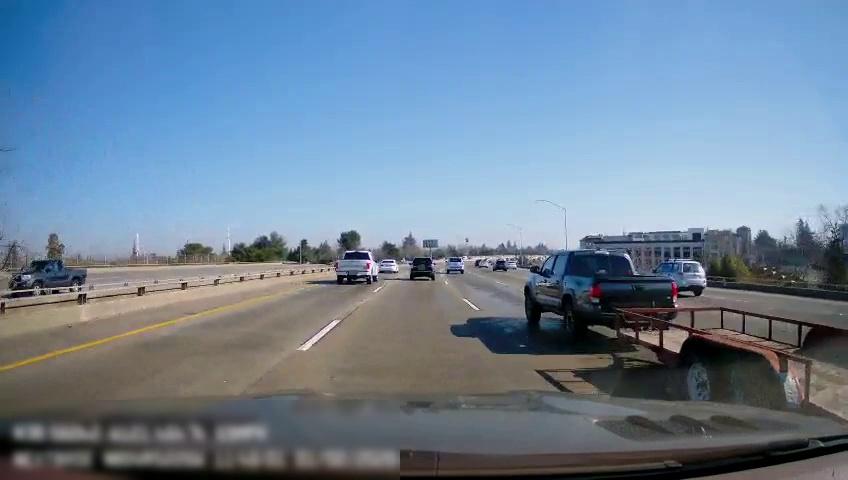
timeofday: Day
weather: Sunny
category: Vehicles | SUV
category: Drivable Space
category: Vehicles | Truck
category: Drivable Space
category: Vehicles | Car
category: Vehicles | Truck
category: Vehicles | Truck
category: Vehicles | Other LV
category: Vehicles | Car
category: Vehicles | SUV
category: Vehicles | SUV
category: Vehicles | SUV
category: Lanes | Alternate Lane
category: Lanes | Current Lane
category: Lanes | Current Lane
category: Lanes | Alternate Lane
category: Lanes | Alternate Lane
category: Traffic | Signs